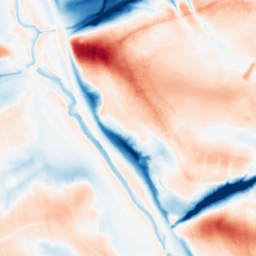
Category: classical
Decomposition family: gaussian_anisotropic
Decomposition parameters: sigma_x: 5
sigma_y: 20
Upsampling method: bilinear
Upsampling parameters: scale: 8
Upsampling scale: 8